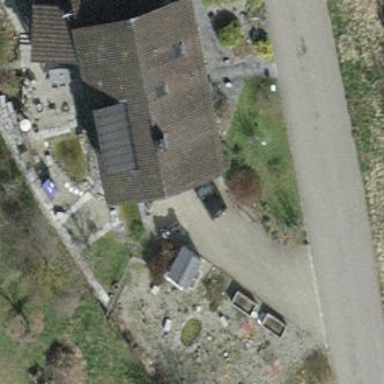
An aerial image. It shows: Detached building.